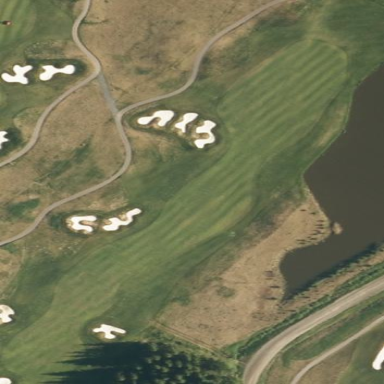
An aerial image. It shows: Rough area on grassy golf course.